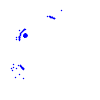
Particle: pion